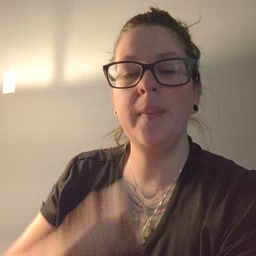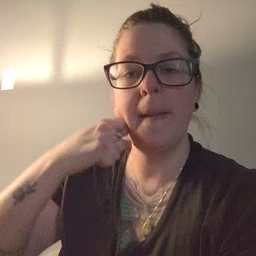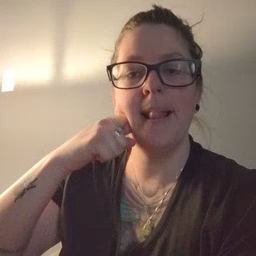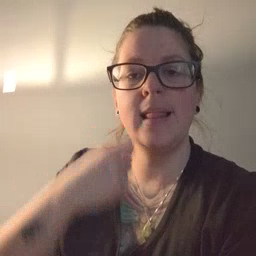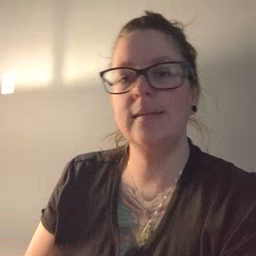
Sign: apple